Question: Is there a simple way to automatically position the overlapping nested dialog like this (suppose the blue dialog is created first, then the red one, then the yellow one), each time the dialog is created:

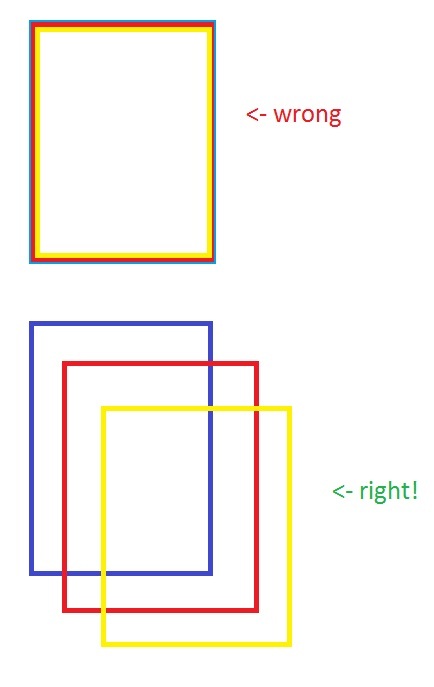
Answer: You can do this by figuring out how many dialogs have already been created, before creating the new one, then using a multiplier on the left and top margin to correctly position the new dialog.
'''
var currentDialogs = $("div.Dialog").length;
'''
Next, when you create the new dialog, use the value to position it correctly:
'''
$("<div class='Dialog' />").css({ 'margin-top': (currentDialogs * 20) + 'px', 'margin-left': (currentDialogs * 20) + 'px'}).appendTo("#theParentDiv");
'''